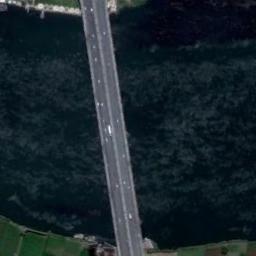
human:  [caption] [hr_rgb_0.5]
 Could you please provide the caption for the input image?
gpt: Several boats stopped on one side of the river .

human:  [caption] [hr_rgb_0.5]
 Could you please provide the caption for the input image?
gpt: A bridge built on a dark blue river and some cars on the bridge .

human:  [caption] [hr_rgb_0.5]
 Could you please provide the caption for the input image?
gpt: The grass is on the side of the bridge .

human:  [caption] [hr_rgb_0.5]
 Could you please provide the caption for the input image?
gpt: A bridge connects the land on both sides of the blue-blue river  There are many cars on the bridge .

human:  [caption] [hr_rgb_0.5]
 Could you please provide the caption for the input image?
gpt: A bridge is over the deep blue river .